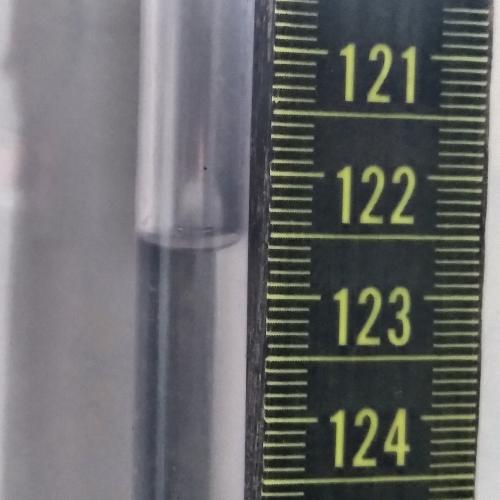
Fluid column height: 122.6 cm